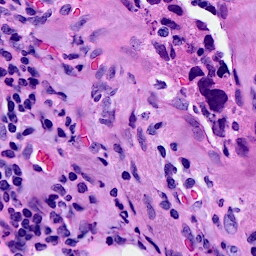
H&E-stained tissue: Breast